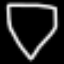
Label: diamond